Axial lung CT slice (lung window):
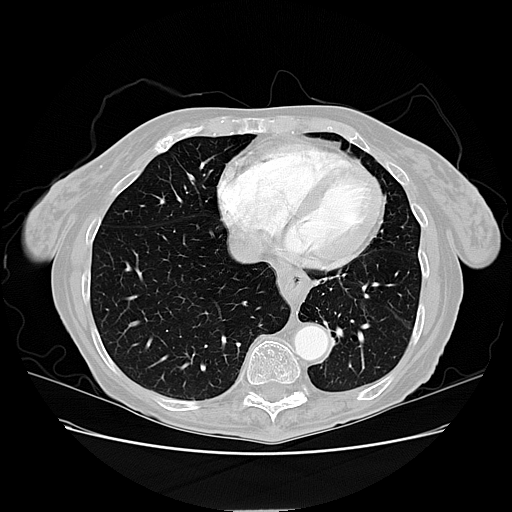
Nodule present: no